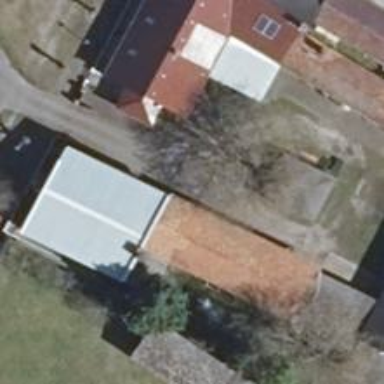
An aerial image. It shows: Gabled house with light gray roof. The roof is oriented along the building.